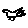
Label: bird